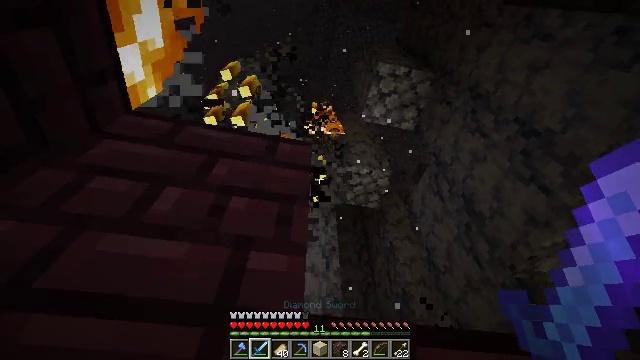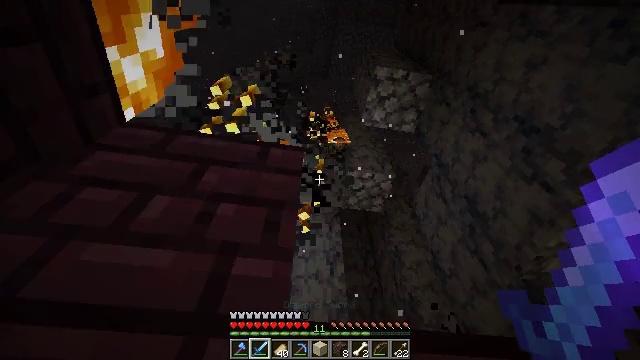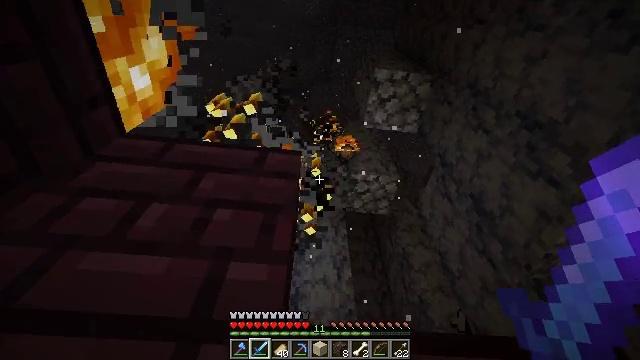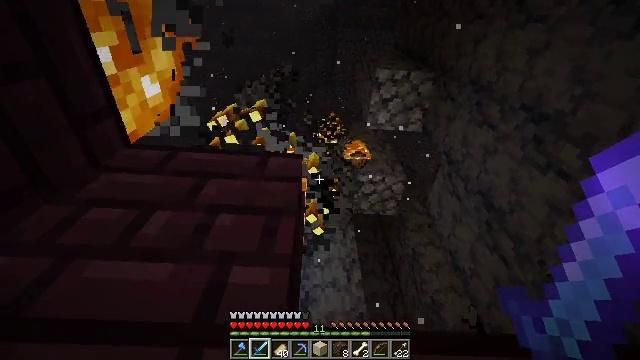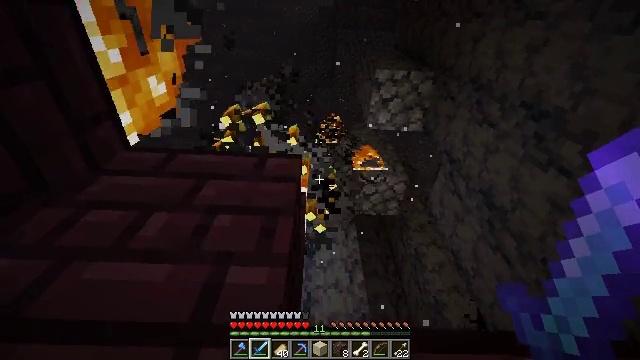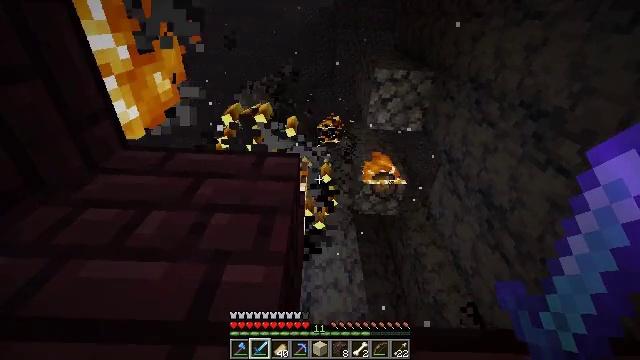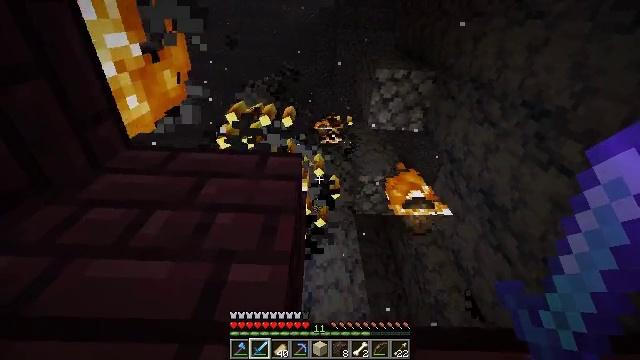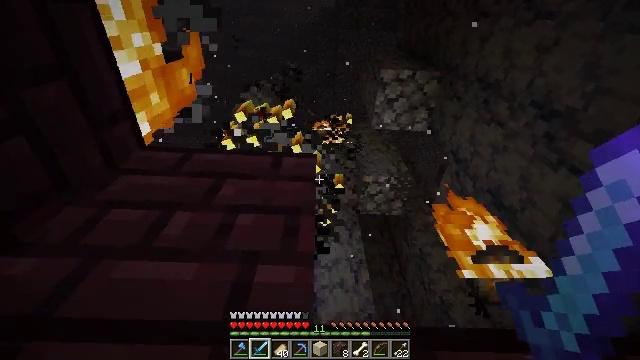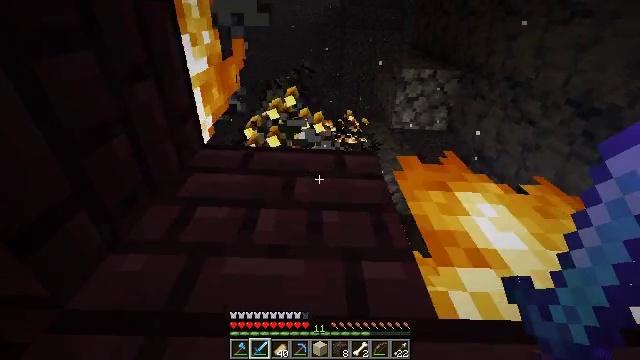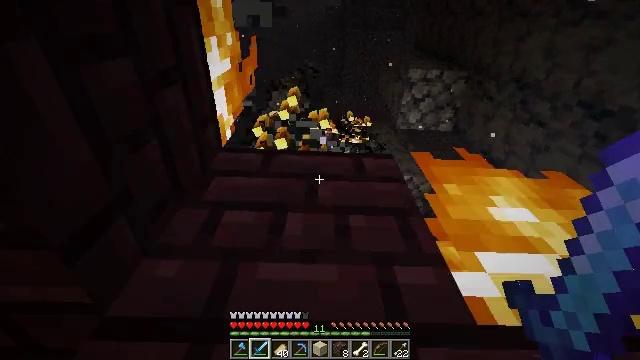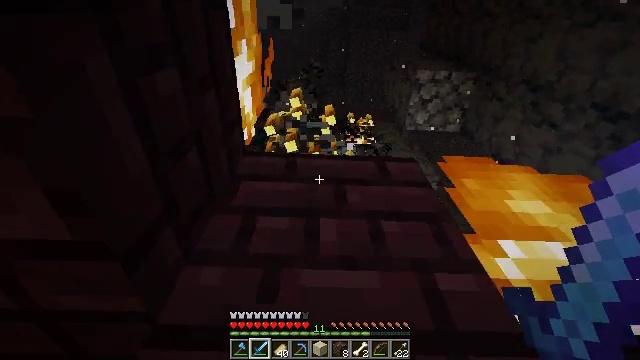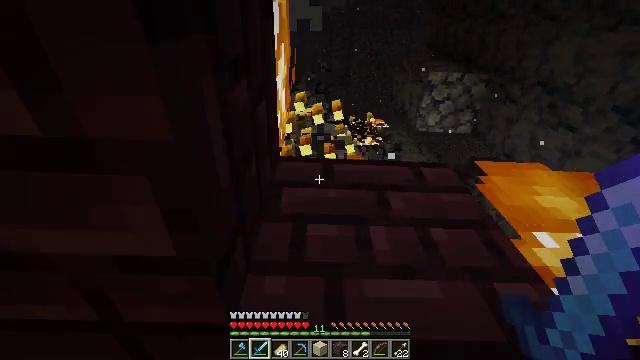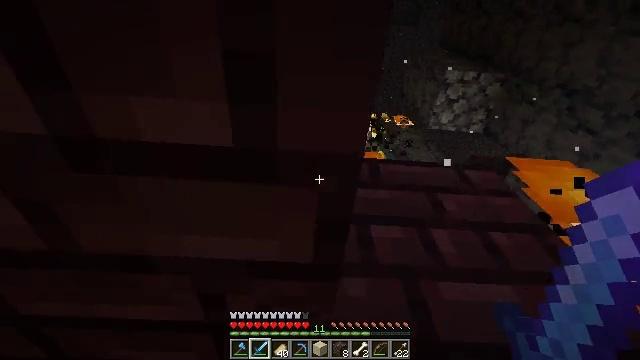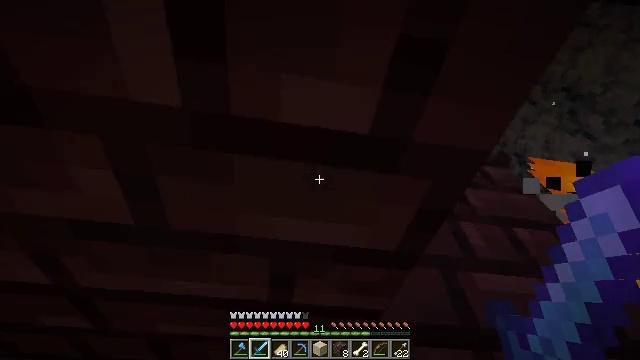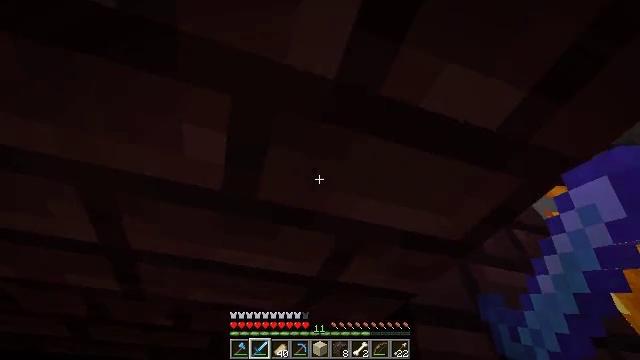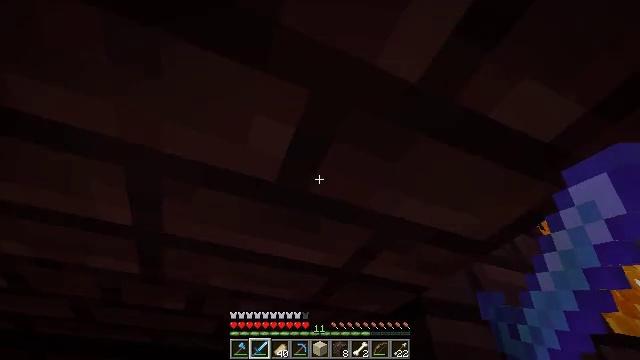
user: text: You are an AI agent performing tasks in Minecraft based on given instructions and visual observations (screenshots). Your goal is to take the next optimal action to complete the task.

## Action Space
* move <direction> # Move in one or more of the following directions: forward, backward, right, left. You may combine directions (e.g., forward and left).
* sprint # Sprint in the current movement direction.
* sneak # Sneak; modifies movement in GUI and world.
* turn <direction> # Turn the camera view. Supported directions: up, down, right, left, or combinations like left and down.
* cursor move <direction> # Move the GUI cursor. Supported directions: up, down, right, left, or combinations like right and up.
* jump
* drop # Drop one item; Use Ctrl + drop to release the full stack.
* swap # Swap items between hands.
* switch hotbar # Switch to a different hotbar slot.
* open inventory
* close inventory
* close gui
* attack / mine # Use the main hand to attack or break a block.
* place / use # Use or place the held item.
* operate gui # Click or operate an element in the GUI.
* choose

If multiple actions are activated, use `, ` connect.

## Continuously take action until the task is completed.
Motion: motion action
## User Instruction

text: Remove the fire source.
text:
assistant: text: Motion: turn left and up
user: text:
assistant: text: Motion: turn left and up
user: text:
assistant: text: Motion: turn left
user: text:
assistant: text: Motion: no_op
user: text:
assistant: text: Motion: no_op
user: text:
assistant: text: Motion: move left
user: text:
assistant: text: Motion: move left
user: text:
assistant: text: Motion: move left
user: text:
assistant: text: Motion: move left
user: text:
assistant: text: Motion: move left
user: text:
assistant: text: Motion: move left
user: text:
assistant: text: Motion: move left, turn right and down
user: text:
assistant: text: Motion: move left, turn right and down
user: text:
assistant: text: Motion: move left, turn right and down
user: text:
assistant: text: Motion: turn right and down
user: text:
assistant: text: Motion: no_op
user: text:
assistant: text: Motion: no_op
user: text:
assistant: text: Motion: no_op
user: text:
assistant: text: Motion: no_op
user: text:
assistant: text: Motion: turn right
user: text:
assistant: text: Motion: turn right and down
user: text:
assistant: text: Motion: turn right and down
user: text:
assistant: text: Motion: turn right and down
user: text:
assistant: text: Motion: turn right and down
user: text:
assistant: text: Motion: turn right and down
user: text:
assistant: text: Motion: turn right and down
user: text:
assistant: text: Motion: turn down
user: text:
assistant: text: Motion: turn down
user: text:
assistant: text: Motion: no_op
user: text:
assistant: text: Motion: move right, turn left